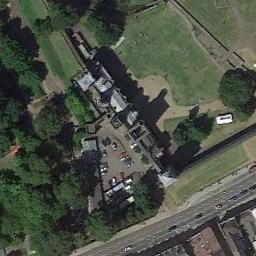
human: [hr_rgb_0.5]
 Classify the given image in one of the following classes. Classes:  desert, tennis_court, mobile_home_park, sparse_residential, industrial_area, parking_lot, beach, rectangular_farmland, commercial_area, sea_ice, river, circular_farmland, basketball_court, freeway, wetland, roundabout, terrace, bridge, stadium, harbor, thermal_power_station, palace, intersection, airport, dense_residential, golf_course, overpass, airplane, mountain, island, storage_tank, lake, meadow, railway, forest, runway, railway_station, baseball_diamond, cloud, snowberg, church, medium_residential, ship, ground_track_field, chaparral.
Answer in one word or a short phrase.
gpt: palace